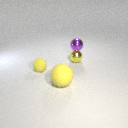
small yellow metal sphere below small purple metal sphere